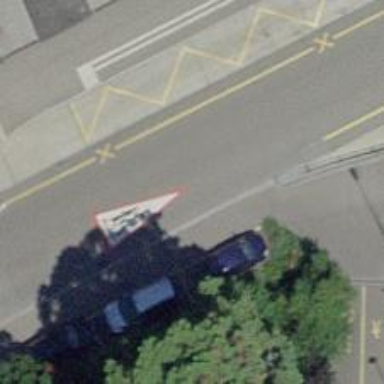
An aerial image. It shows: Bus stop with designated public transport stop position.